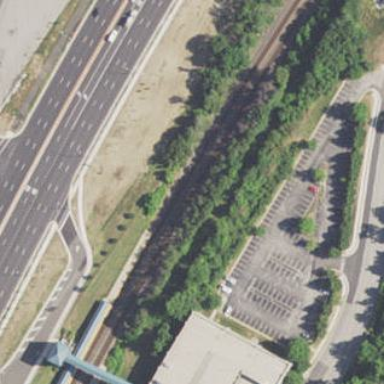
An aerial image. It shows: Park and ride parking facility with surface parking.